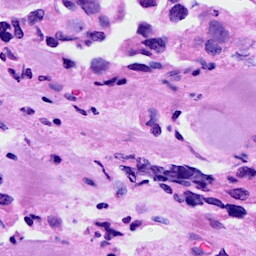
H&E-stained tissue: Breast